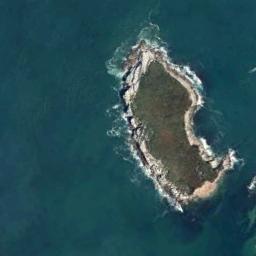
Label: island